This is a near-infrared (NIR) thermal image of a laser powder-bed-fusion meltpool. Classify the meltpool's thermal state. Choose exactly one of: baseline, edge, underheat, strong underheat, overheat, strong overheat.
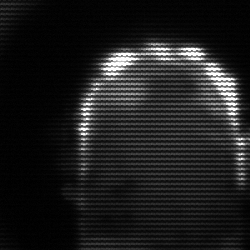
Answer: baseline